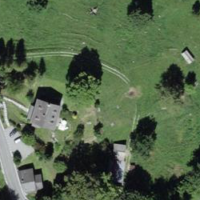
EUNIS habitat code: 55
Species observed at this site:
Geranium robertianum